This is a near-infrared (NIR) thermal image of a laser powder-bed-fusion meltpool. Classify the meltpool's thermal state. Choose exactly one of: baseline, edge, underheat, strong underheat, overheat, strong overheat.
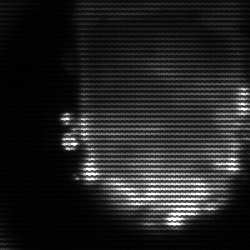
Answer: baseline